Question: I download a few tiles from OpenStreetMap (only for testing purpose).
Then i use the fantastical Leaflet javascript framework to view the interactive map, but when i open the browser i see the horizontal (Y) tiles images in inverted order.
What's the problem here ?? I'm doing something wrong ??
Here is my code (is simple enough):
'''
<!DOCTYPE html>
<html>
<head>
<meta name="viewport" content="width=device-width, initial-scale=1.0, maximum-scale=1.0, user-scalable=no" />
<link rel="stylesheet" href="css/core.css" />
<link rel="stylesheet" href="css/leaflet.css" />
<script src="js/leaflet.js"></script>
</head>
<body>
<div id="map"></div>
<script>
var map = L.map('map').setView([-23.13, -82.38], 14);
L.tileLayer('tiles/{z}/{x}/{y}.png', {
minZoom: 12,
maxZoom: 16,
attribution: 'SampleMap',
tms: true
}).addTo(map);
</script>
</body>
</html>
'''
And the resulting image is this (note that the rows are inverted). The expecting result is row 1,2,3 and are showed 3,2,1:

Any help appreciated.
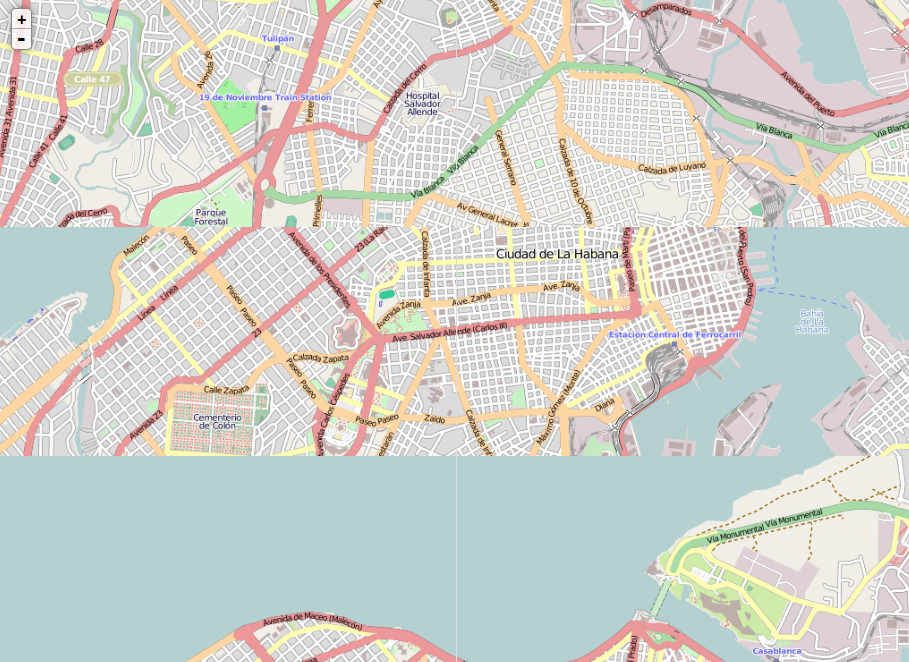
Answer: The problem persist when i use 'http://tile.osm.org/{z}/{x}/{y}.png', so i'm storing the tiles in the right way.
I solve the problem only by quitting the 'tms: true' line, i read a lot of tutorials using it to process off-line maps.
Expect that helps to someone else.